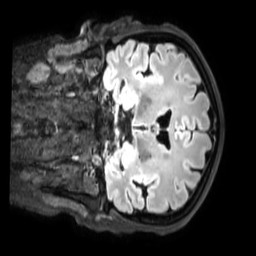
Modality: FLAIR
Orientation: coronal
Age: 44
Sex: female
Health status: healthy
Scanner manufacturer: philips
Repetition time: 4.8 s
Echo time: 0.2761 s